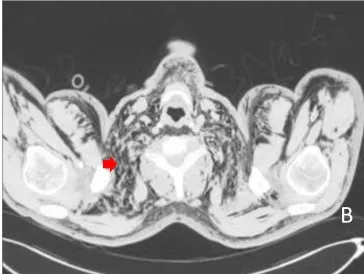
Extensive subcutaneous emphysema on chest computed tomography. Cervical levels (arrows).
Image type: radiology (ct)